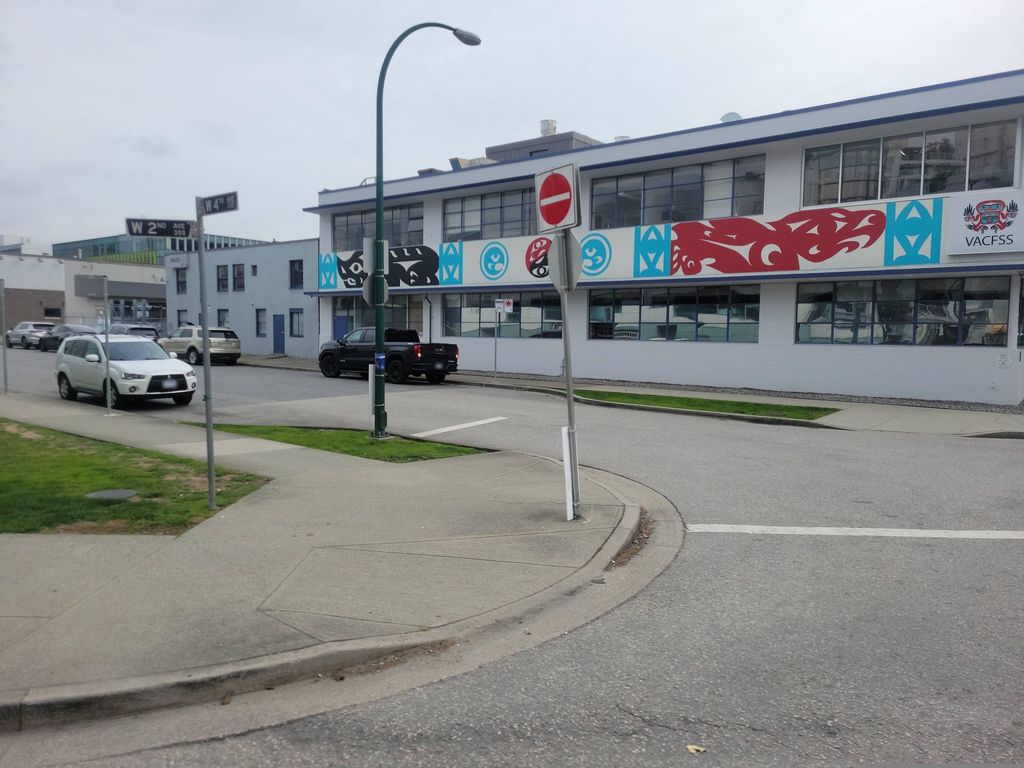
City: vancouver